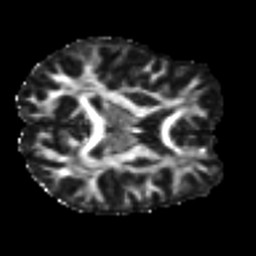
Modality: FA
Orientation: axial
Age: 23
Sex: female
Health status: ill
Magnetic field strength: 3 T
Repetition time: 9 s
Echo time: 0.093 s